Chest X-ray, PA view. Patient: 28 years old, sex M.
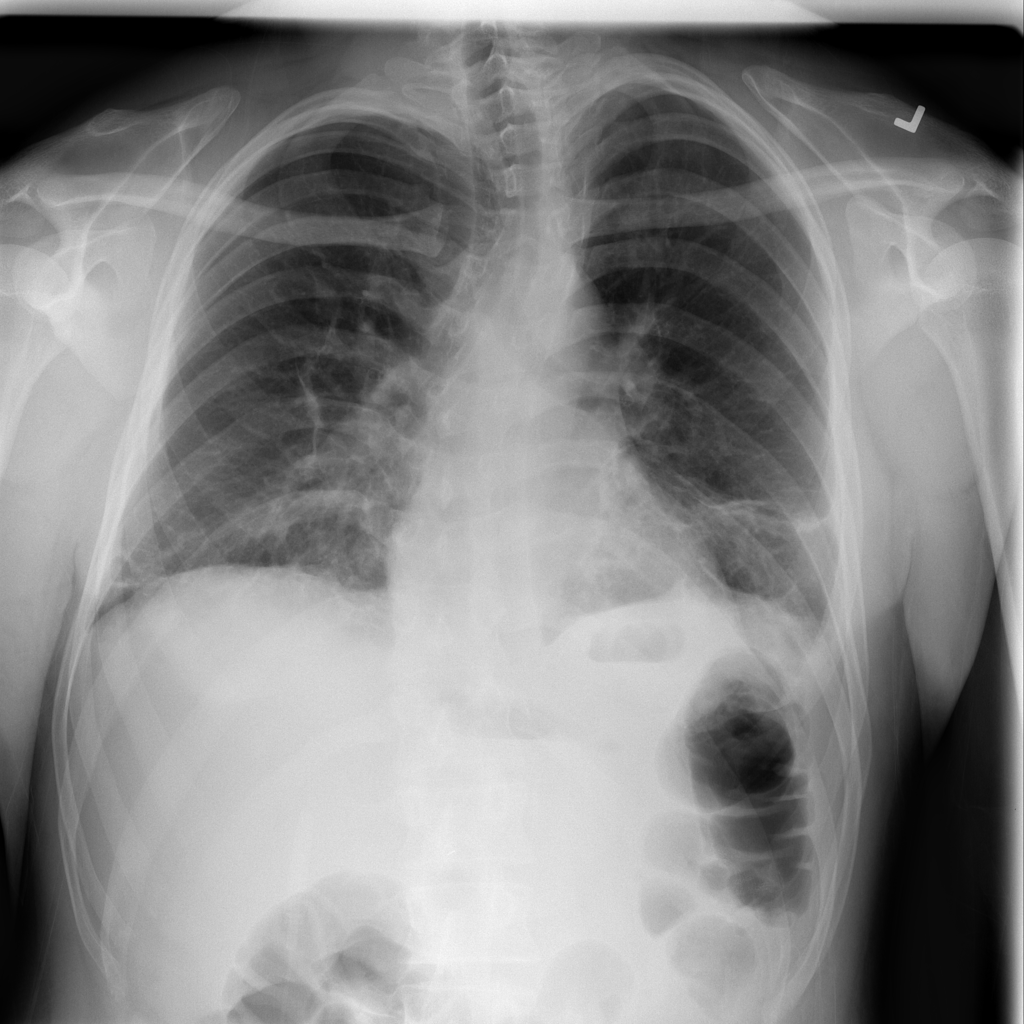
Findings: Atelectasis